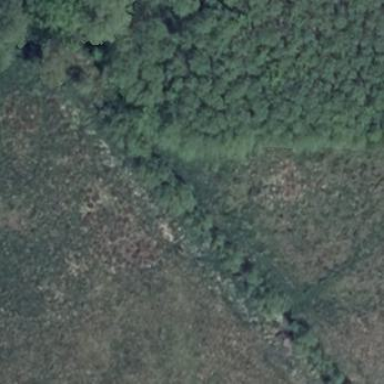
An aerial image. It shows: Forest area.